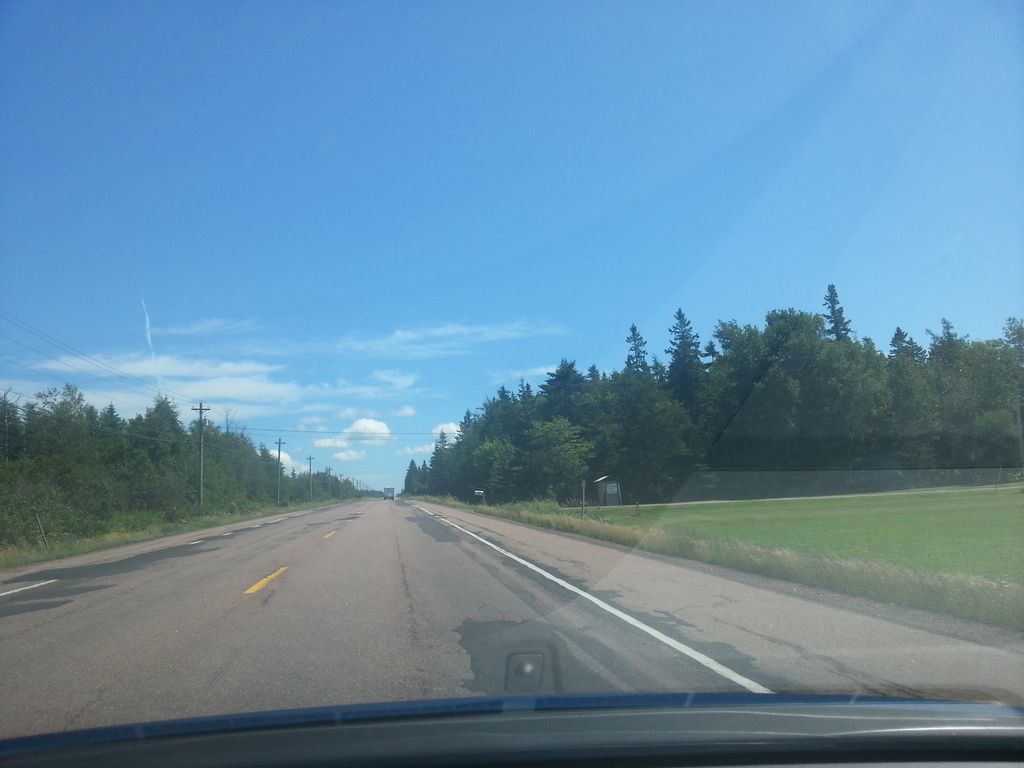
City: charlottetown